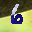
Label: 6